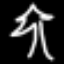
Label: palm tree